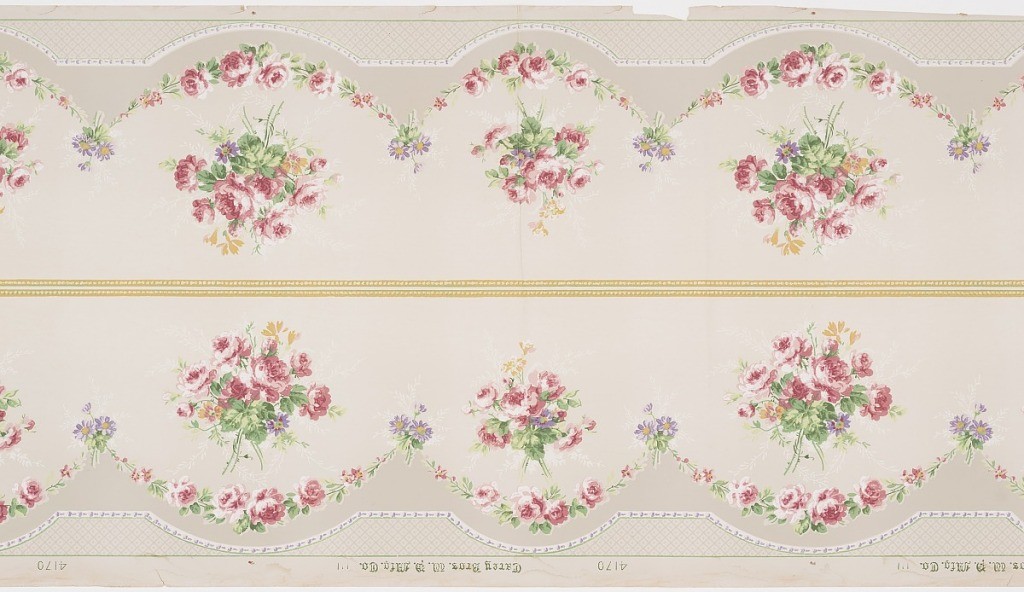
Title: Frieze
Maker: Carey Bros. W.P. Mfg. Co., Philadelphia, Pennsylvania, founded 1882
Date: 1905–1915
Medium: Machine-printed paper
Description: Floral bouquets above floral swags; bands of beading. Two borders printed across the width.